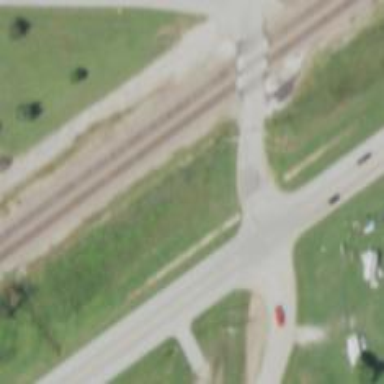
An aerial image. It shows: Stop road.